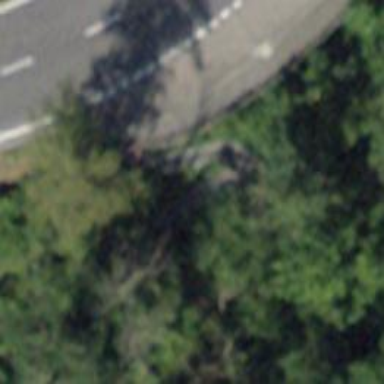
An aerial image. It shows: Dirt steps along the road.